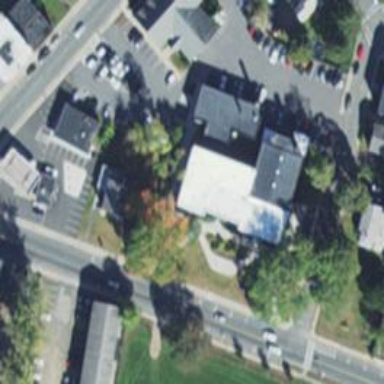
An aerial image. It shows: Town hall.